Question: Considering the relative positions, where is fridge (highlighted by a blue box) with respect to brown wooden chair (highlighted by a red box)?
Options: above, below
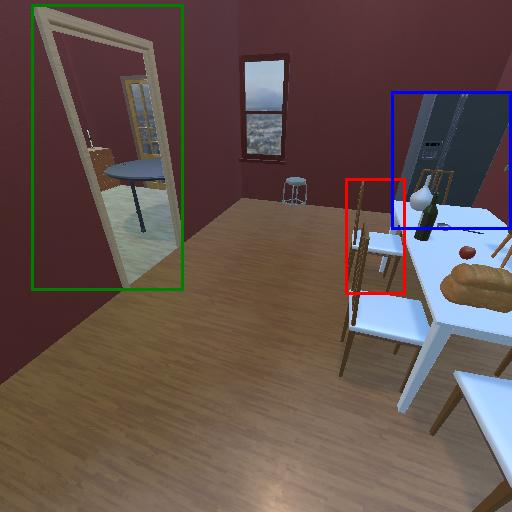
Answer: above